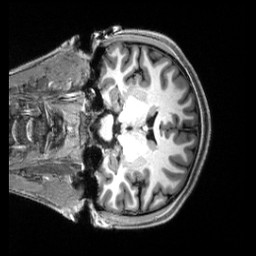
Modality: T1w
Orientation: coronal
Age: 19
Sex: female
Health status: healthy
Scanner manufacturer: siemens
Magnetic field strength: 3 T
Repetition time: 2.5 s
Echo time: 0.00222 s